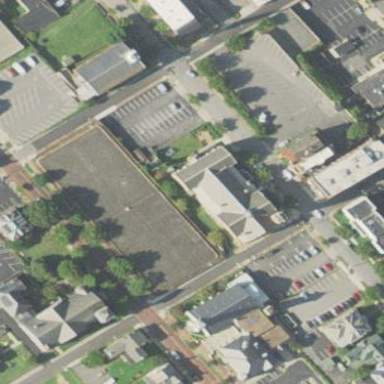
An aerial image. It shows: Church which is place of worship.